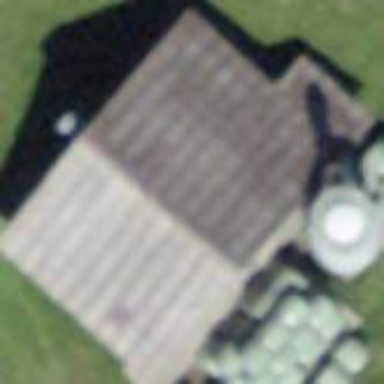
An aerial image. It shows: Barn.